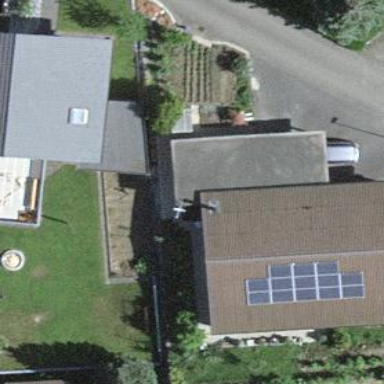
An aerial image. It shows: Simple house.